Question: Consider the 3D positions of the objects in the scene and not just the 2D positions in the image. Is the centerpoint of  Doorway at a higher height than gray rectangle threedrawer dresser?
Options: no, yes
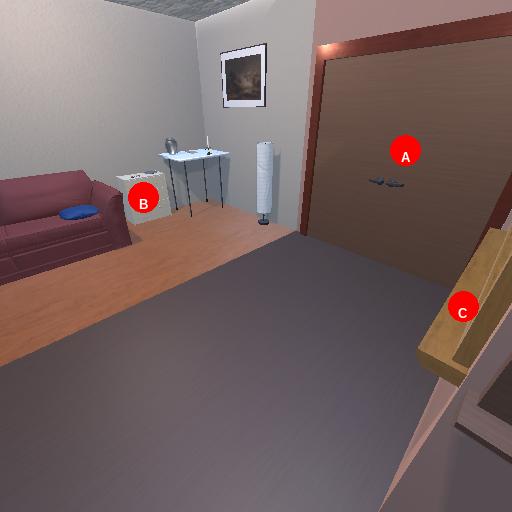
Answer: no